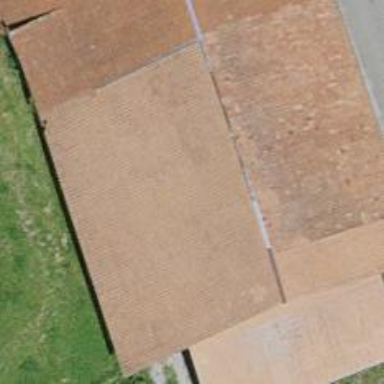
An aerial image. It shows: Rural barn.